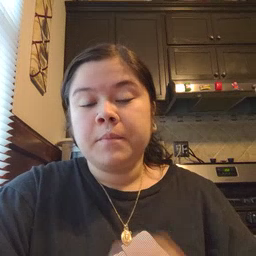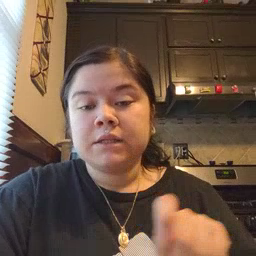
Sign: pencil